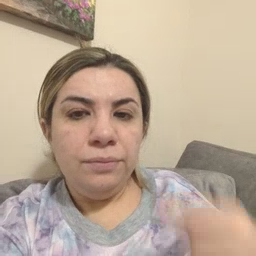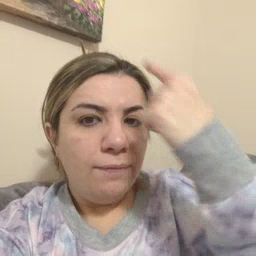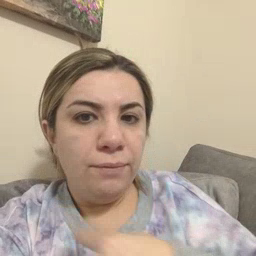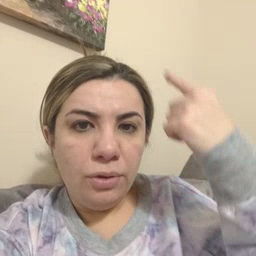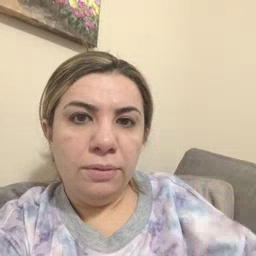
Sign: face